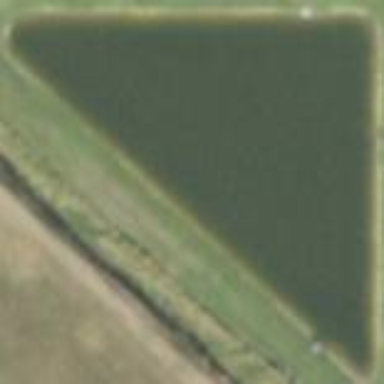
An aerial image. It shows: Pond surrounded by natural water.